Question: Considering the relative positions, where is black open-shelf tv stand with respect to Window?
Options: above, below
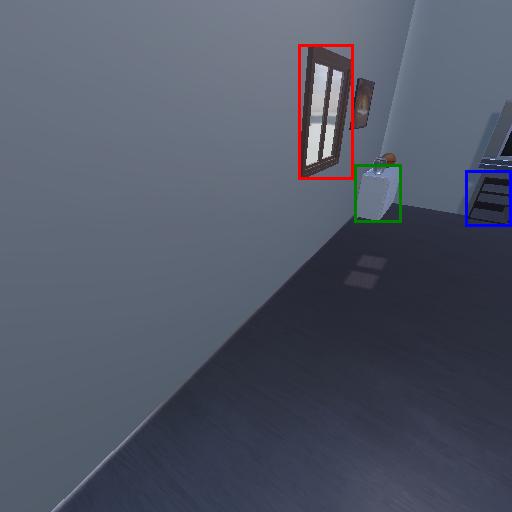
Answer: above